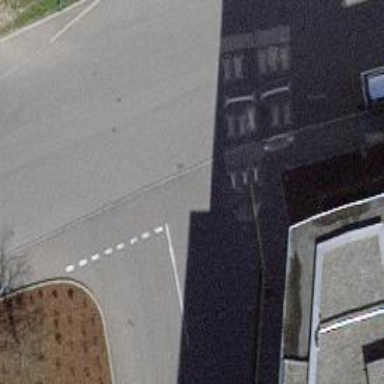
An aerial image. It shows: Paved footway.